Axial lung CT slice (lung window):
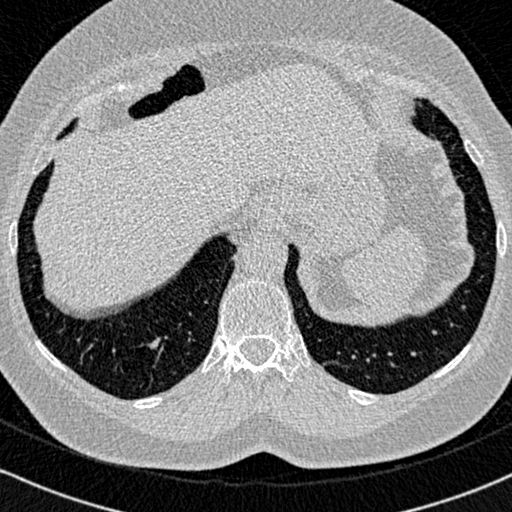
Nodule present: no